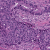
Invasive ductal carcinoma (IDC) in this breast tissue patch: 1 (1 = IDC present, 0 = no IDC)